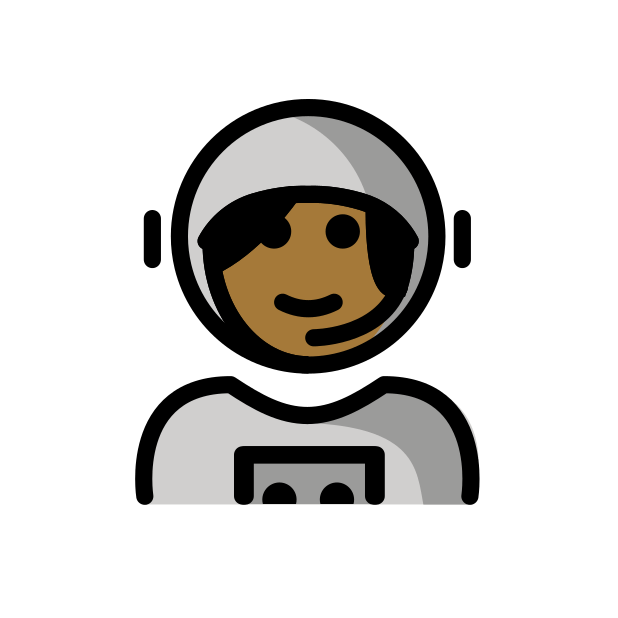
woman astronaut: medium-dark skin tone